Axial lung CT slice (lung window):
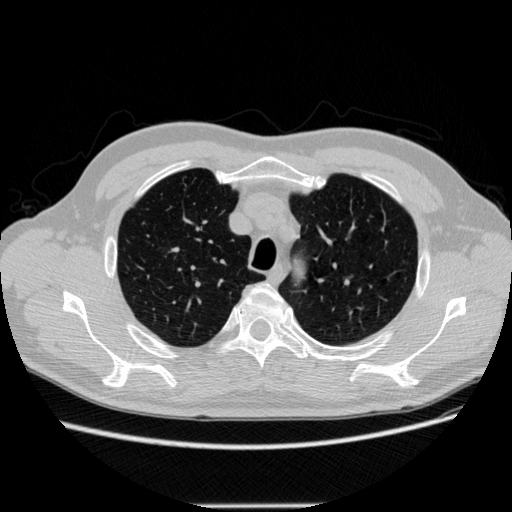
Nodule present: no